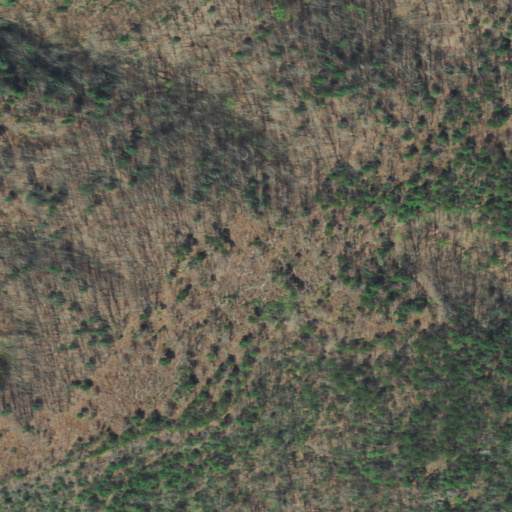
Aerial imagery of mountain in Tennessee named Tellico Mountain containing deciduous forest, mixed forest, shrub, and evergreen forest